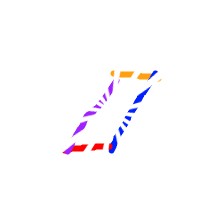
Shape: parallelogram